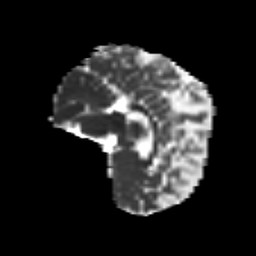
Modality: MD
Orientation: sagittal
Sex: male
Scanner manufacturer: siemens
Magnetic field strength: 3 T
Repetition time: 5 s
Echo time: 0.071 s